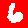
Digit: 6